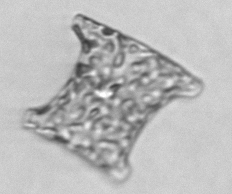
Label: Eucampia